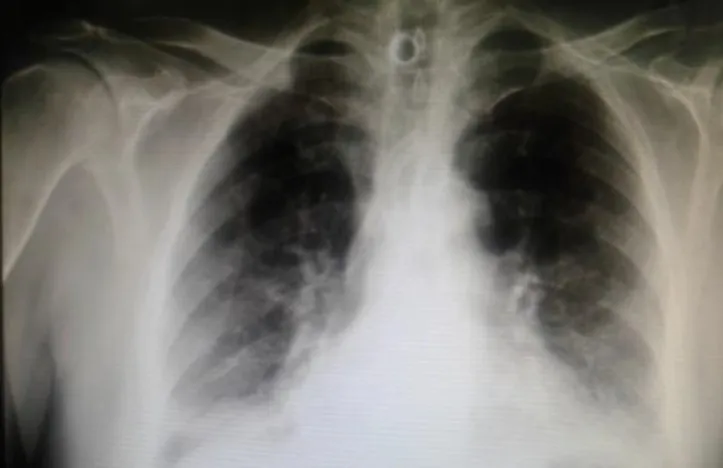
Foreign body visible in the carina.
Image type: radiology (x_ray)